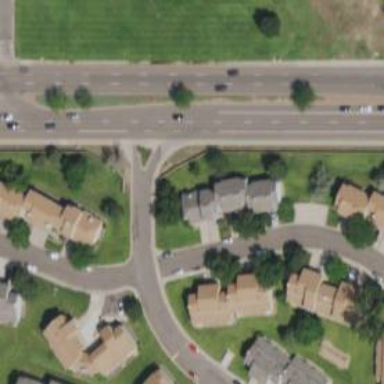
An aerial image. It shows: Residential road.